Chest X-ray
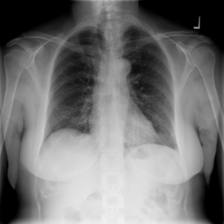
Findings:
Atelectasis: negative
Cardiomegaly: negative
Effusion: negative
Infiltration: positive
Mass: negative
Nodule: negative
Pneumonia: negative
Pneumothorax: negative
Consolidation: negative
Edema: negative
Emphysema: negative
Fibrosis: negative
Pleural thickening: negative
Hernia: negative